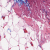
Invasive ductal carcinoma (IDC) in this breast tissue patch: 0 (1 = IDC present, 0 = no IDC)